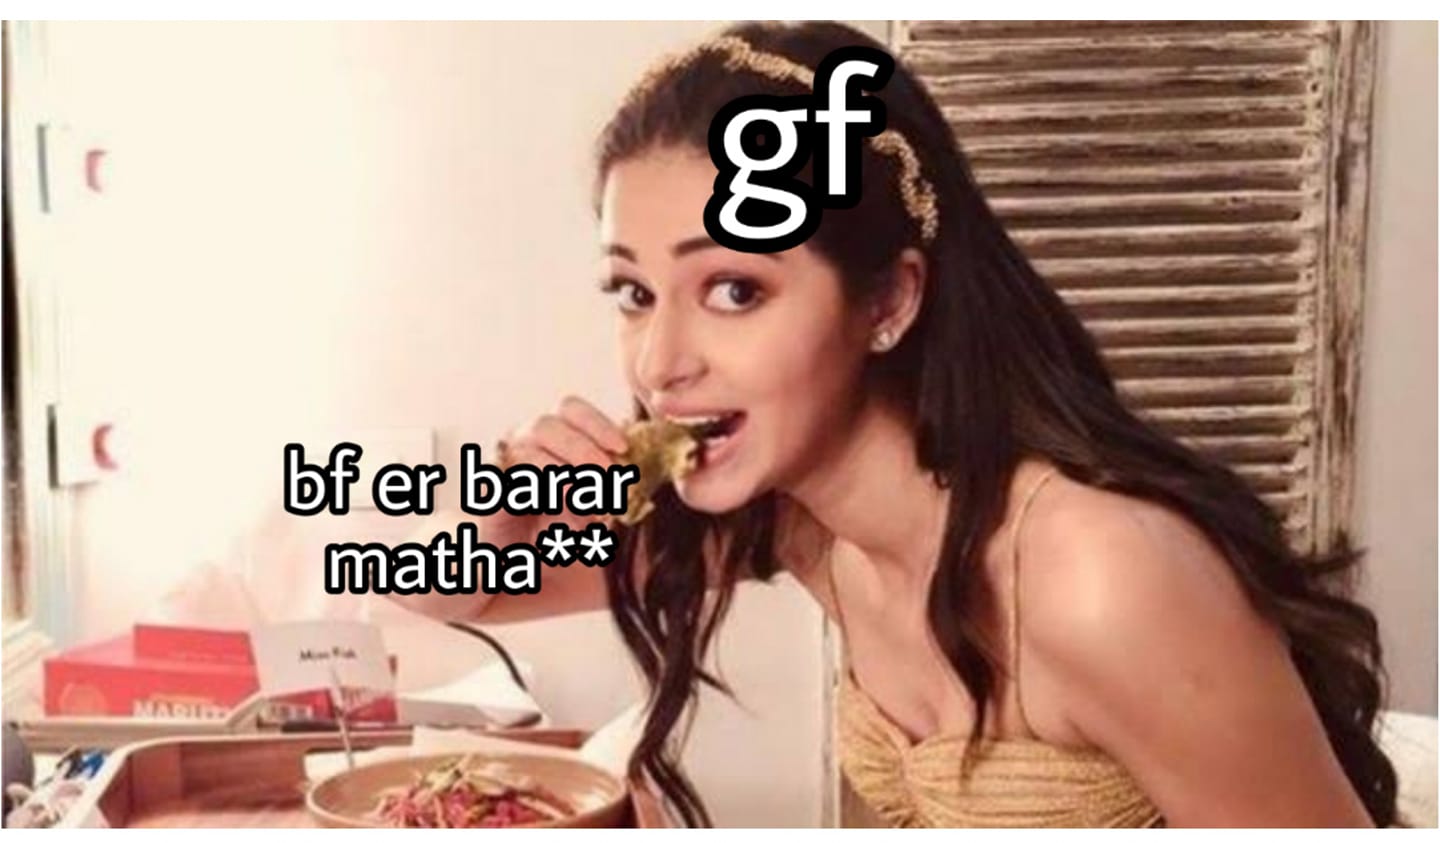
Caption: gf   bf er barar matha **
Label: hate